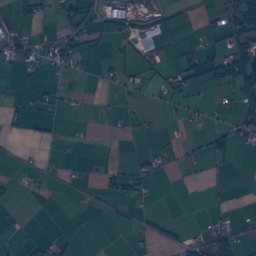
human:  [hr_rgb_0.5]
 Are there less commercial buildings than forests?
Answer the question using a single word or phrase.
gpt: yes

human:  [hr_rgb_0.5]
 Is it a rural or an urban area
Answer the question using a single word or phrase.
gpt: urban

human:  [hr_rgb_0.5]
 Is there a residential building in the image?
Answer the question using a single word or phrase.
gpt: yes

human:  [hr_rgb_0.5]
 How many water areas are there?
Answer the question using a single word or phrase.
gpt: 32

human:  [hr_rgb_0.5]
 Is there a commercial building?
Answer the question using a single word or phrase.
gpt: yes

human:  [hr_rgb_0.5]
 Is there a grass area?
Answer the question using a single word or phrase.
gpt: yes

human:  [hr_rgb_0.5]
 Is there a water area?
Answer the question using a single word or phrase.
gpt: yes

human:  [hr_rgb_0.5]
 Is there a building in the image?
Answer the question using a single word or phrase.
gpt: yes

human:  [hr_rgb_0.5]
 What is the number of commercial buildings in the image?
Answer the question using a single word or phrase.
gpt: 7

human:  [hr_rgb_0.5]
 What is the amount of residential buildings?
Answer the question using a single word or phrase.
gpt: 592

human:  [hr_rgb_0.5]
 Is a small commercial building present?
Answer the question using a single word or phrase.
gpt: yes

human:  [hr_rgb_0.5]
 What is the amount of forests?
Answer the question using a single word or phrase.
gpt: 97

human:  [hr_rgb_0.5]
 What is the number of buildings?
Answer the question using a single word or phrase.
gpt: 604

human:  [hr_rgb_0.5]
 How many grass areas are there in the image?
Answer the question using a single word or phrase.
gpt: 277

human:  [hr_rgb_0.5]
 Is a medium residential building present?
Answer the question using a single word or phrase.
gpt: yes

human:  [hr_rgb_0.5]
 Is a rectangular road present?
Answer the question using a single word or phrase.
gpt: no

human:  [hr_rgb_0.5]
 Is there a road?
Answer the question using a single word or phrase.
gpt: yes

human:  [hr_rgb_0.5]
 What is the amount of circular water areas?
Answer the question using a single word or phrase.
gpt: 1

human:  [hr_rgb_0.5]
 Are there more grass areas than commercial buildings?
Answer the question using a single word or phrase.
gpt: yes

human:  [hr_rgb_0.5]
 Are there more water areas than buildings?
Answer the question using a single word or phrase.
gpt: no

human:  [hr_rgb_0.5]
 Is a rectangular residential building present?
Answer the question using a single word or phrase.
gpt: yes

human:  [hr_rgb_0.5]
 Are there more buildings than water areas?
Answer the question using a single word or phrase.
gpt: yes

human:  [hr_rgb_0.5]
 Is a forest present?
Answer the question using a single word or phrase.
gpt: yes

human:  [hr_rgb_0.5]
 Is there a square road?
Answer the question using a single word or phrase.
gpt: no

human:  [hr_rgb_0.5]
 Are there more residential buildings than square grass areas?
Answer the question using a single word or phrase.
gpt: yes

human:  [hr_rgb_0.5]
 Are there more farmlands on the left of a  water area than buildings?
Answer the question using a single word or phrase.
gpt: no

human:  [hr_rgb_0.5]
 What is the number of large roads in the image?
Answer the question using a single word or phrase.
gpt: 0

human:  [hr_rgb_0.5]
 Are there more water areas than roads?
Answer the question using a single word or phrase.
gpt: no

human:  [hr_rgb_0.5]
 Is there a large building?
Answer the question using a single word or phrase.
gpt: yes

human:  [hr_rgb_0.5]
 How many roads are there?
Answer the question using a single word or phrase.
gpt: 152

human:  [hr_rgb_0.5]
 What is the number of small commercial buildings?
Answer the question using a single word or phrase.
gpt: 3

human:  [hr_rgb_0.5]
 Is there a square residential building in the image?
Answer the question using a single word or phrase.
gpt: yes

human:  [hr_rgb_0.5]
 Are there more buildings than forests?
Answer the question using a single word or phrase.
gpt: yes

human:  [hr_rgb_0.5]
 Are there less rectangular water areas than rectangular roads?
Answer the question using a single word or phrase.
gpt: no

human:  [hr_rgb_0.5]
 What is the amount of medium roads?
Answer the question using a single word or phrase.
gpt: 0

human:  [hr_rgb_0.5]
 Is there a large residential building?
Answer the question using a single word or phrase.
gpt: yes

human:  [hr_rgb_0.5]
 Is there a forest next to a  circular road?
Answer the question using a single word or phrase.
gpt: no

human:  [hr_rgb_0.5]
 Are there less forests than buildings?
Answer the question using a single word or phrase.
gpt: yes

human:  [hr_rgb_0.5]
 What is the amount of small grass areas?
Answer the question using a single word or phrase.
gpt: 35

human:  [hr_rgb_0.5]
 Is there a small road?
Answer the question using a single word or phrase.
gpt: yes

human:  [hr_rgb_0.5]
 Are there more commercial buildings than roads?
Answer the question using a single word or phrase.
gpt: no

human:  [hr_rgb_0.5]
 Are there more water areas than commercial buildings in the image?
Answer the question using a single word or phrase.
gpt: yes

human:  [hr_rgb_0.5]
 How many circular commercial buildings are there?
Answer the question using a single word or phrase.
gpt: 0

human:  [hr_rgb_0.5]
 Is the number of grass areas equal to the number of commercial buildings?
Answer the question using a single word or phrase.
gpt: no

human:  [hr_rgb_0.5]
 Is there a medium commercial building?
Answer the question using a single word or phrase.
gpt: yes

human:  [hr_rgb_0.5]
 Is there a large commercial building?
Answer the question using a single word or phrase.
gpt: no

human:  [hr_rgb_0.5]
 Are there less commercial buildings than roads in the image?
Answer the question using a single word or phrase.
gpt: yes

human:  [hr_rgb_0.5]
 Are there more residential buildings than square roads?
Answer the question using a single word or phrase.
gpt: yes

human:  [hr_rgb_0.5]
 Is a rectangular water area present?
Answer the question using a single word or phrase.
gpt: yes

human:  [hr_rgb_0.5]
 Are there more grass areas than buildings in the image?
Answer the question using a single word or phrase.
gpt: no

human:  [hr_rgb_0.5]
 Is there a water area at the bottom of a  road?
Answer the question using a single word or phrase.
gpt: yes

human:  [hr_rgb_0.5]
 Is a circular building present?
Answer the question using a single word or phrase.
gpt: yes

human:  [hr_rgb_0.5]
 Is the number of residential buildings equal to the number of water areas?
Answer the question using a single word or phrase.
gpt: no

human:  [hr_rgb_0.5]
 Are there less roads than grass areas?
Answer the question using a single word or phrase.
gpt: yes

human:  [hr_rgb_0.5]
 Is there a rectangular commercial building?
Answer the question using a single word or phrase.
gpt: yes

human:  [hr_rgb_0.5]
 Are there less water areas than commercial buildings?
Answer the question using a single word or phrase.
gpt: no

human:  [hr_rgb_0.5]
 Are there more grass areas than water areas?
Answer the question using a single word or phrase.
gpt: yes

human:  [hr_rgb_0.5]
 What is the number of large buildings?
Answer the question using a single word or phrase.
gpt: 5

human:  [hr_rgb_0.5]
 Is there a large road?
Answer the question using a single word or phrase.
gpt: no

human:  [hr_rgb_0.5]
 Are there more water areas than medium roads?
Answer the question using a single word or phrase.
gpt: yes

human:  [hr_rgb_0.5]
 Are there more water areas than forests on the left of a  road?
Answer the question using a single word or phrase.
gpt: no

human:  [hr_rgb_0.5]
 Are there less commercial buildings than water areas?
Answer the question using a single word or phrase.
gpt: yes

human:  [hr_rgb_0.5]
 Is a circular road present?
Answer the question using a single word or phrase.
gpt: yes

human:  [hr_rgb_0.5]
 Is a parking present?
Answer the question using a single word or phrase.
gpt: yes